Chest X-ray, PA view. Patient: 57 years old, sex M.
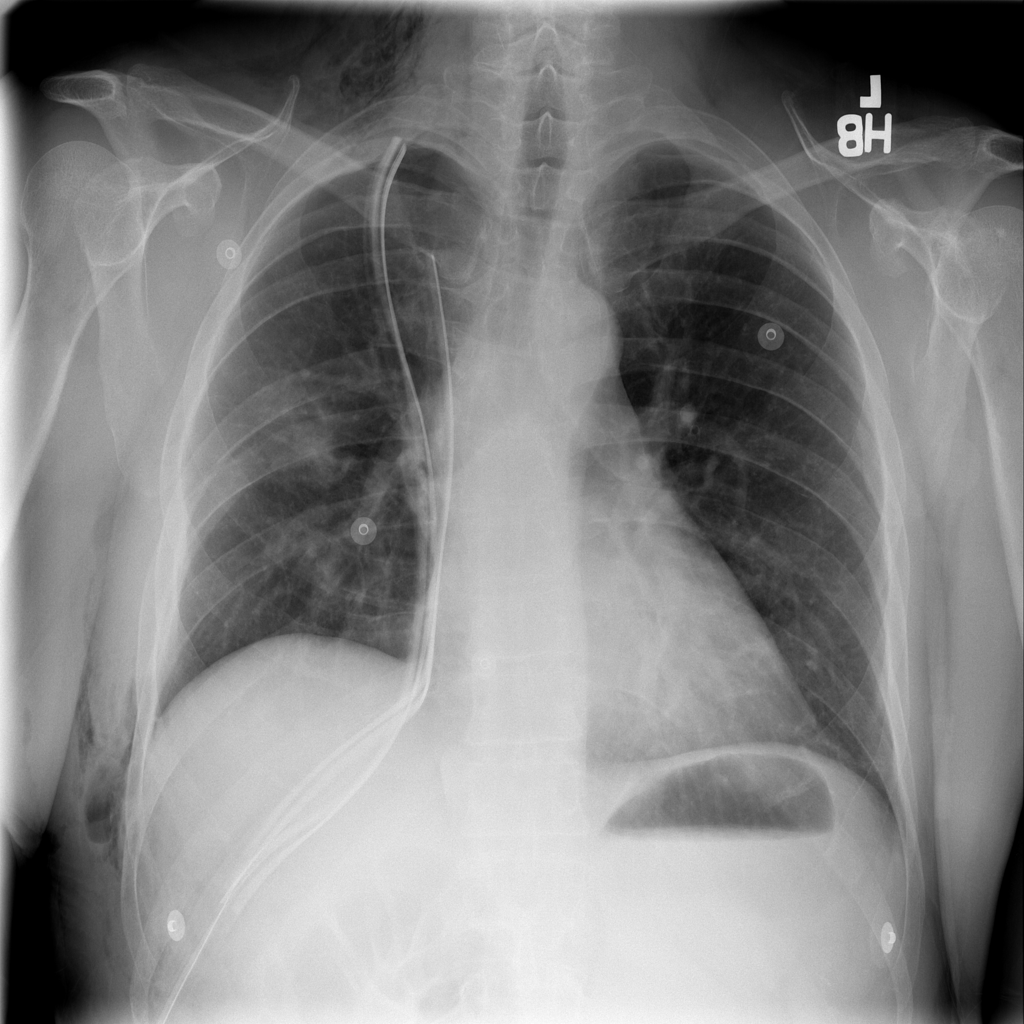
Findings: Atelectasis, Emphysema